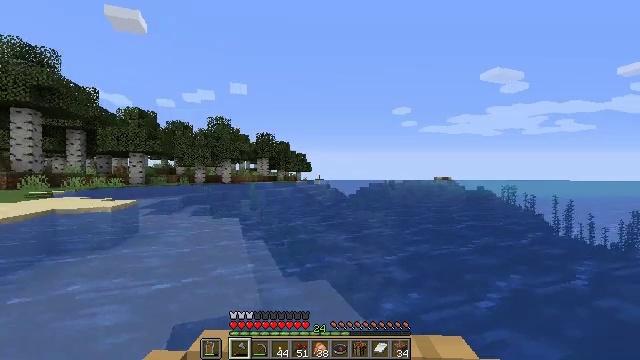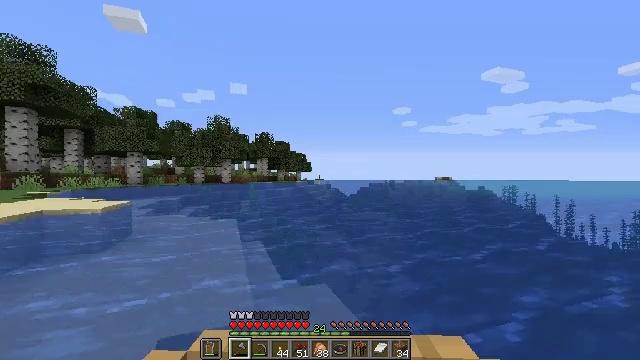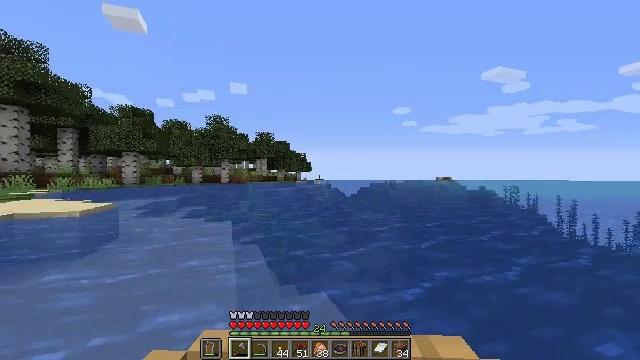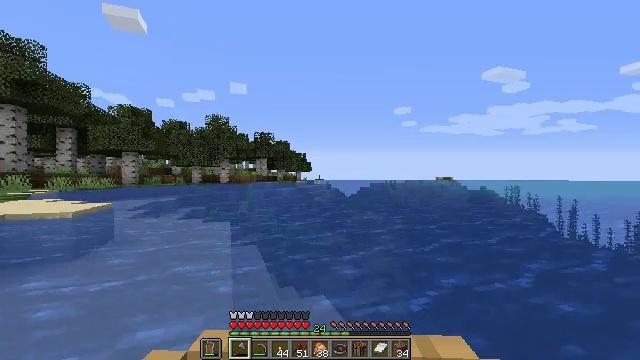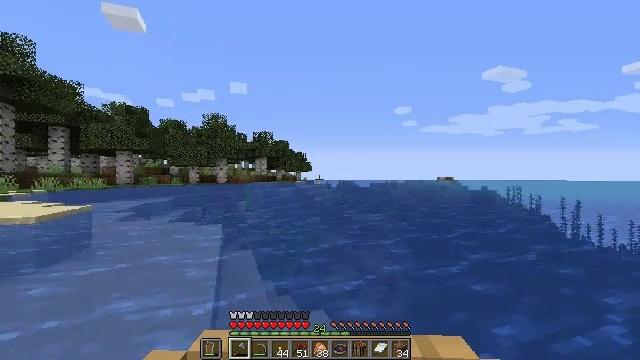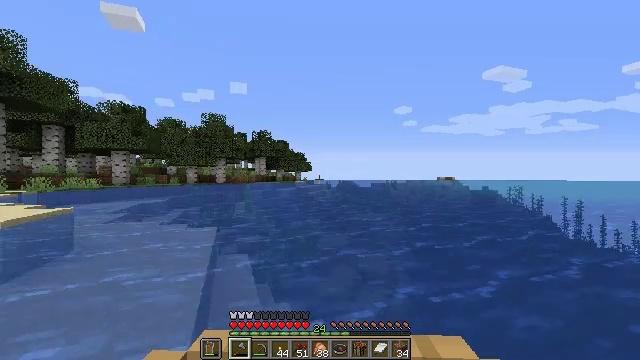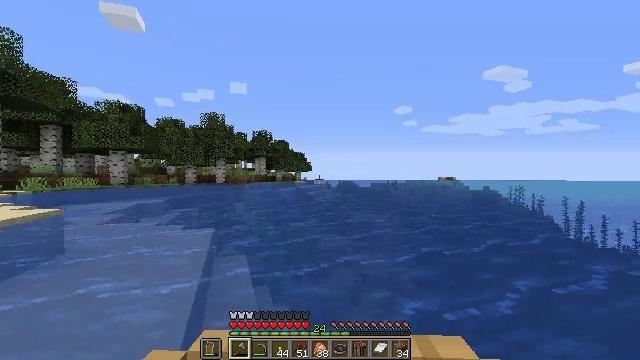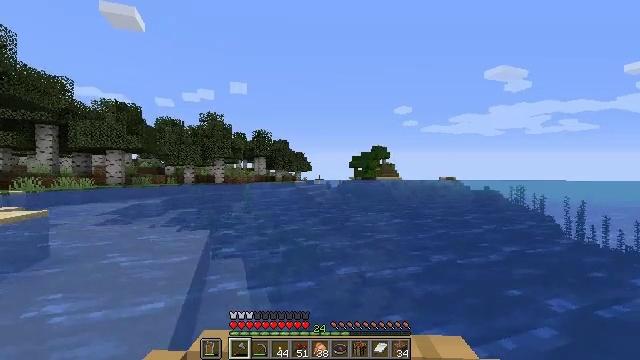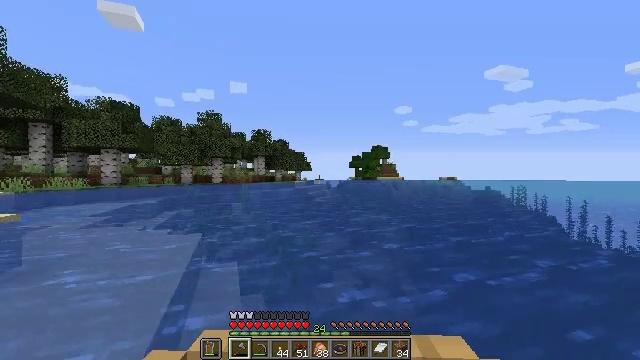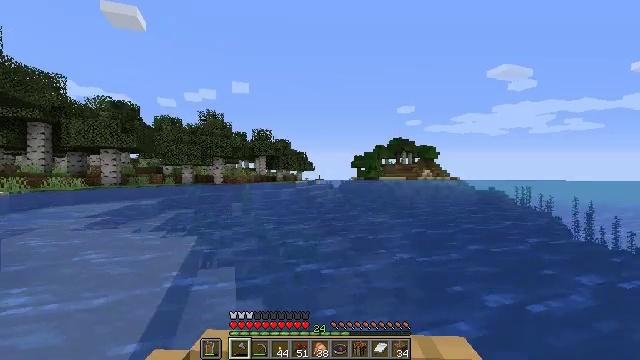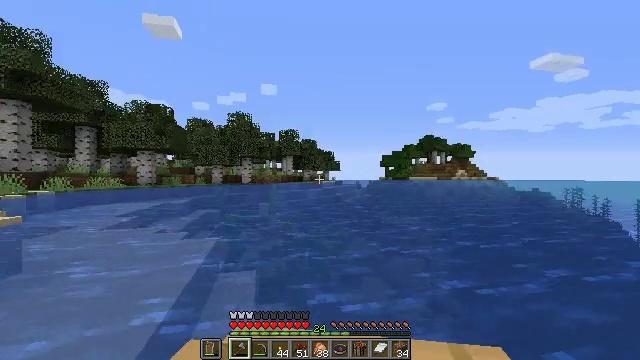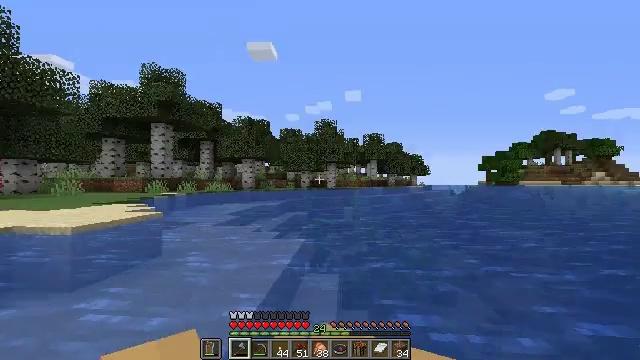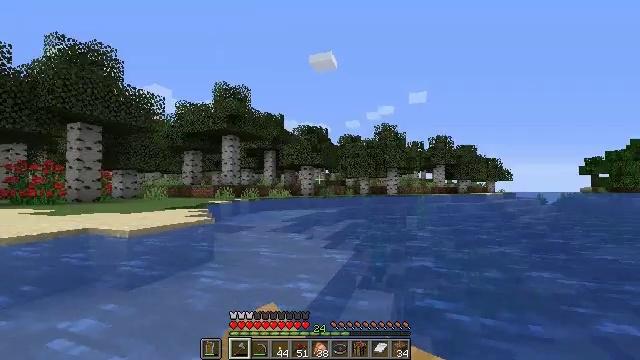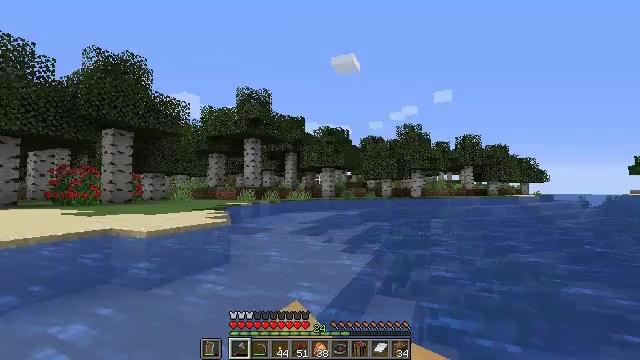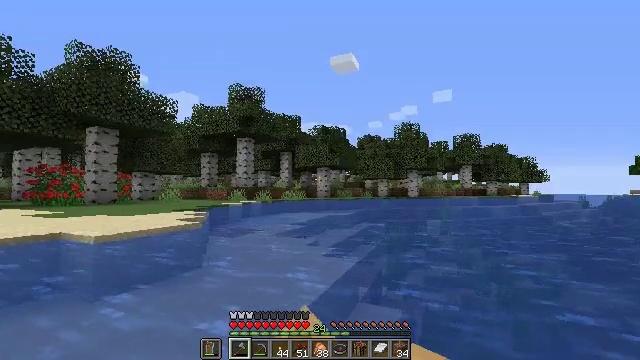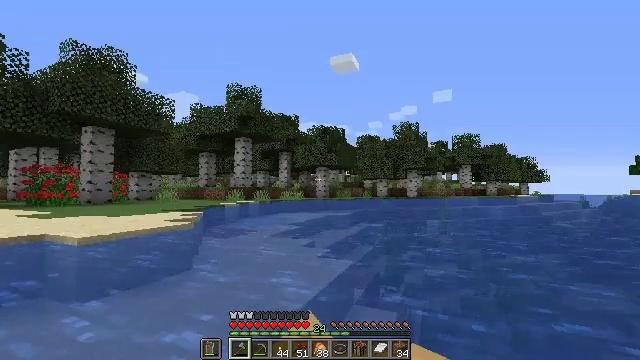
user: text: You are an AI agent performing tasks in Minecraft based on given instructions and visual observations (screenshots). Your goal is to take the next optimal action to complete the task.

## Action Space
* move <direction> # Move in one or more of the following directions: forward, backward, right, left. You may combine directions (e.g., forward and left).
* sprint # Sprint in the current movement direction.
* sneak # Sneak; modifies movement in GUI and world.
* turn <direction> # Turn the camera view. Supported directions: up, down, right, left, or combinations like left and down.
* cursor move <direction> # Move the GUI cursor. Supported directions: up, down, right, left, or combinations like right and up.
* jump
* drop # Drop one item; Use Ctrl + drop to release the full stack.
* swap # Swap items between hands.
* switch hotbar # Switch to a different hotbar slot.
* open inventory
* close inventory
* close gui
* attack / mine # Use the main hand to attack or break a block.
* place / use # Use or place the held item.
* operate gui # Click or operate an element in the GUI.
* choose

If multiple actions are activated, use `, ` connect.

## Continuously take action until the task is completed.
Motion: motion action
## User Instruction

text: Use hand or tool to break sea pickles.
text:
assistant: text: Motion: move forward
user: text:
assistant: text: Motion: move forward
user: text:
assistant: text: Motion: move forward
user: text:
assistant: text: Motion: move forward
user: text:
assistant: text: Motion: move forward
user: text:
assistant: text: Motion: move forward
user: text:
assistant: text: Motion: move forward
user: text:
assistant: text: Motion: move forward
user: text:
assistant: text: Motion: move forward
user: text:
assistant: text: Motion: move forward, turn left
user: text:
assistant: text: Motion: move forward, turn left and up
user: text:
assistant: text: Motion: move forward, turn left and up
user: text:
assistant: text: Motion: move forward, turn left
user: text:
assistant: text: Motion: move forward
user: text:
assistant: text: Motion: move forward
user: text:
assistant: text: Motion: move forward
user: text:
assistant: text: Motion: move forward, turn right
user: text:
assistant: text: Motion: move forward, turn right
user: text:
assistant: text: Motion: move forward, turn right
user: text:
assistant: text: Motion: move forward
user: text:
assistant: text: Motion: move forward, turn left
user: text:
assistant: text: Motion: move forward
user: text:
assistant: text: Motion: move forward
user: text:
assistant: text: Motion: move forward
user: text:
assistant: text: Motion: move forward
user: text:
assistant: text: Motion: move forward
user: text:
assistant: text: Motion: move forward
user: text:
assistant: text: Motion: move forward
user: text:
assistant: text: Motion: move forward
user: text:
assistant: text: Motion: move forward